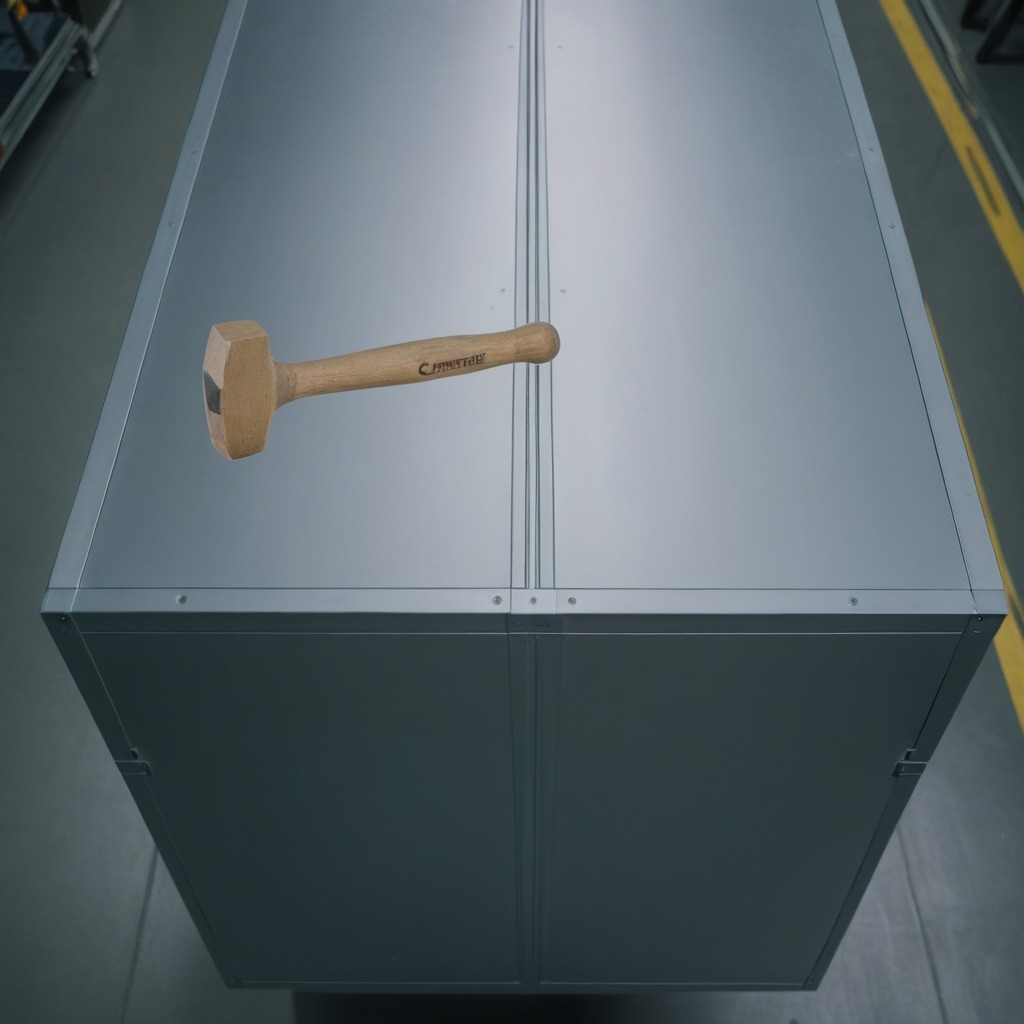
A hammer is lying on the toolbox surface in an airplane hangar workshop.